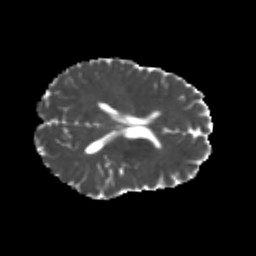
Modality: MD
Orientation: axial
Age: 20
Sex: female
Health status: healthy
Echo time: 0.074 s